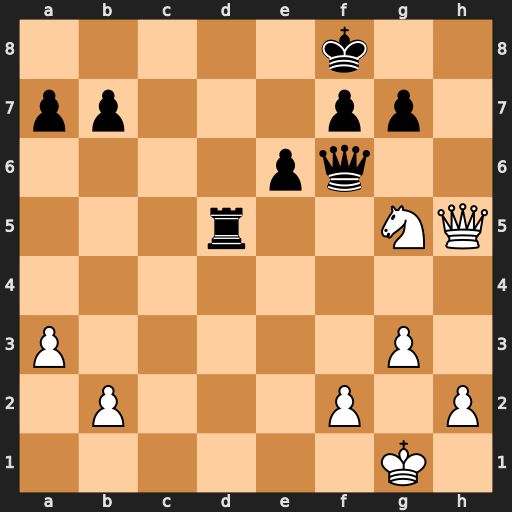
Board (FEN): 5k2/pp3pp1/4pq2/3r2NQ/8/P5P1/1P3P1P/6K1
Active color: w
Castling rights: -
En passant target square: -
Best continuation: Nh7+ Ke7 Nxf6